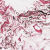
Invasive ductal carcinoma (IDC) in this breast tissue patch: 0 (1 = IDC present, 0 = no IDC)